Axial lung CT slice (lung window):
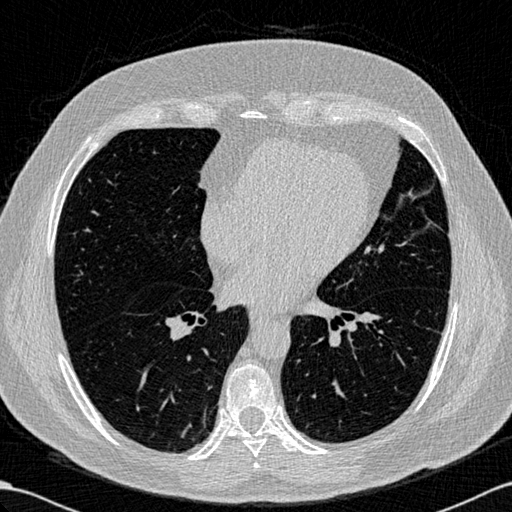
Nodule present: no